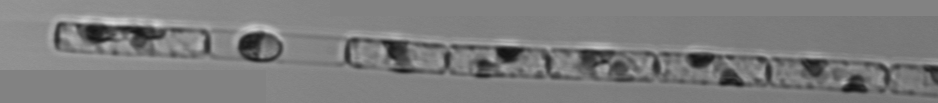
Label: Guinardia_delicatula_TAG_internal_parasite